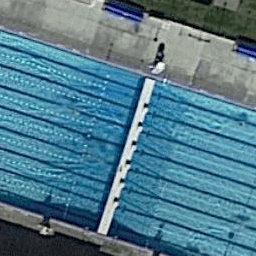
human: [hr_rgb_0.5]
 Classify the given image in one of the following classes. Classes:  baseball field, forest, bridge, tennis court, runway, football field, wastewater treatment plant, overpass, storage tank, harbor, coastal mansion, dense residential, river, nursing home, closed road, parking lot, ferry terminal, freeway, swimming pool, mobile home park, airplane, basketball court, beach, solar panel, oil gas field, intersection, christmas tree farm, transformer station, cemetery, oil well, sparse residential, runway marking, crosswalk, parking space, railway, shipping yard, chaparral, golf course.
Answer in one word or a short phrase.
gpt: swimming pool